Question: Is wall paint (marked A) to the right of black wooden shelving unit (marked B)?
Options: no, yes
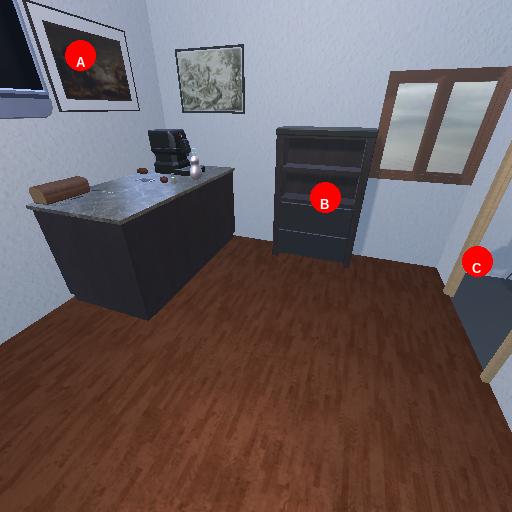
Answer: no